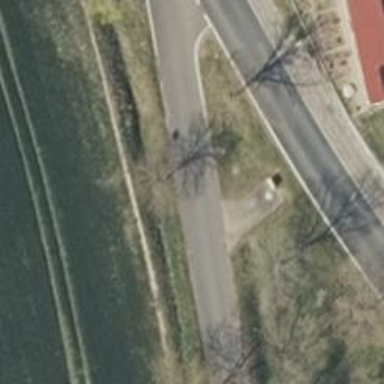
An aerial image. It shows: Road with "give way" sign.